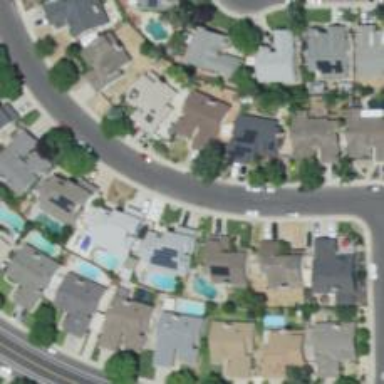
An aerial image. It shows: Residential road.